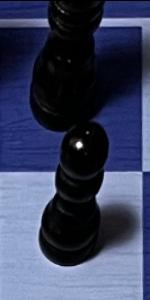
Label: Pawn_Black